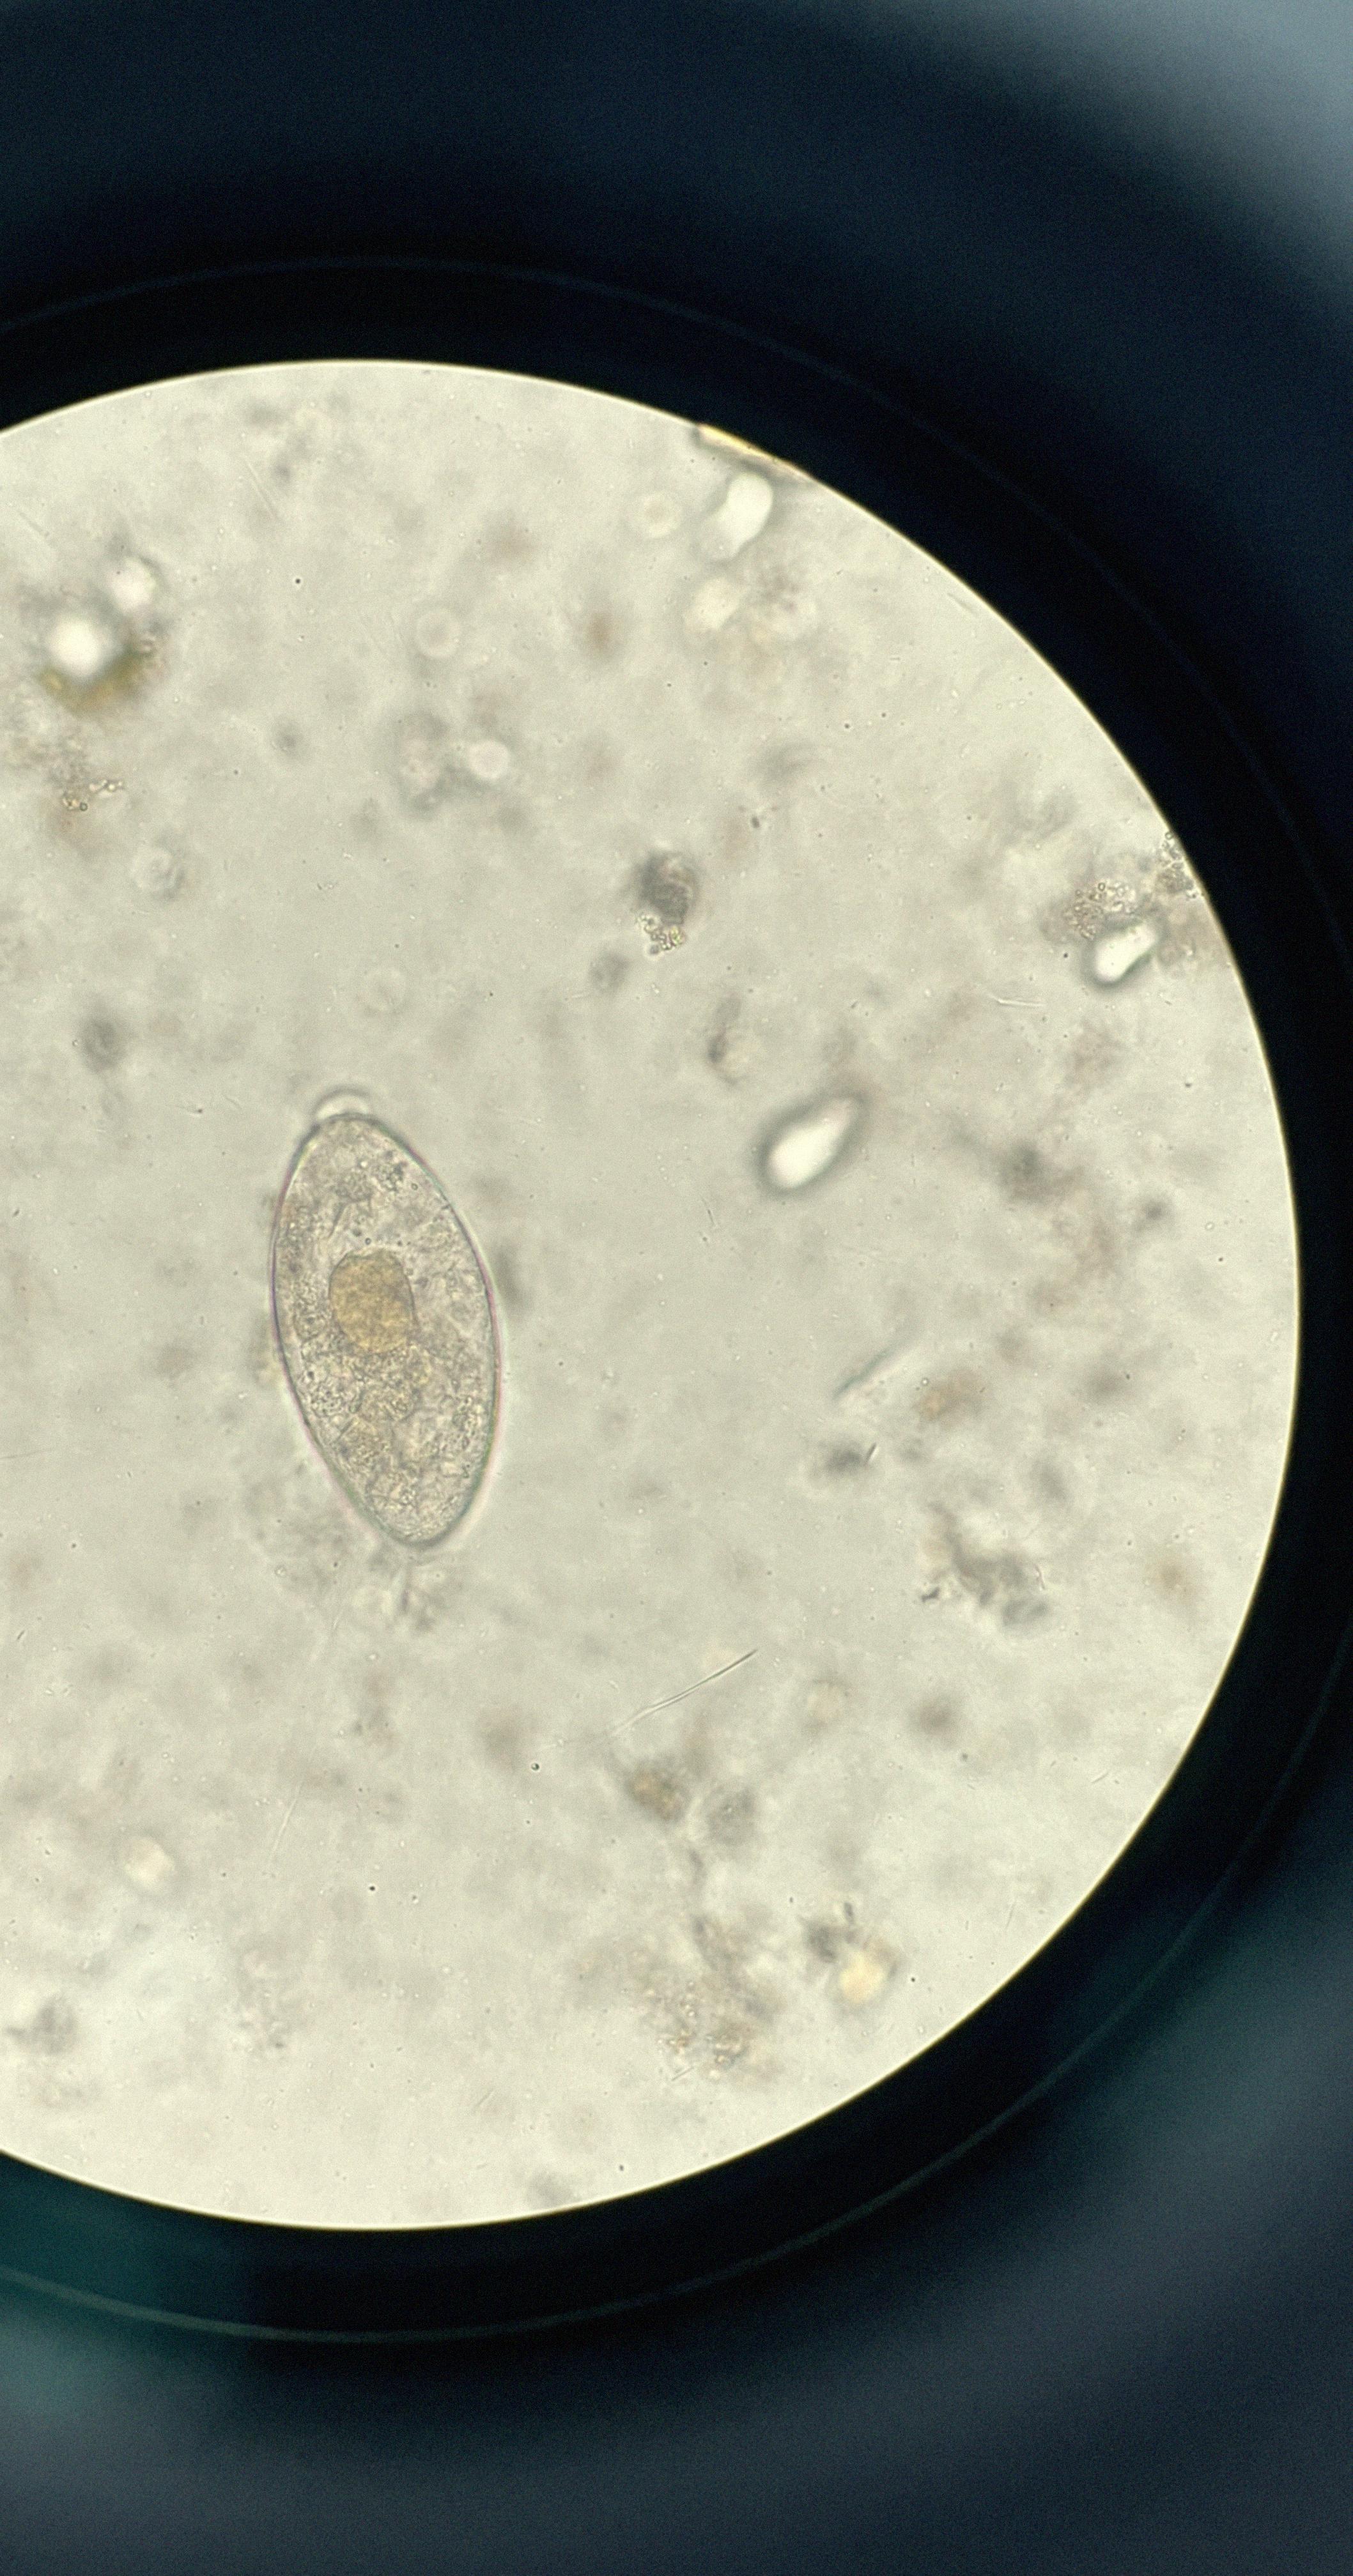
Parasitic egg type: Fasciolopsis buski